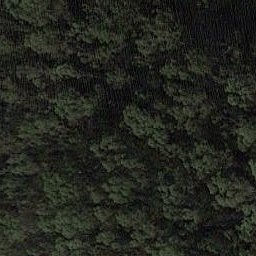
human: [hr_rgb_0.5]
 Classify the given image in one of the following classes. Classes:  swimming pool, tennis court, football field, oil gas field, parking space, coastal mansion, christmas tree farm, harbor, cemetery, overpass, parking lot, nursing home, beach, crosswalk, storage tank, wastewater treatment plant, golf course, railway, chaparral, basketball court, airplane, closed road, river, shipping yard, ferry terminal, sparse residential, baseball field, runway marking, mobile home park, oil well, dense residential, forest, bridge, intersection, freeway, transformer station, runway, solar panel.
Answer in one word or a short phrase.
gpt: forest